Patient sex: M
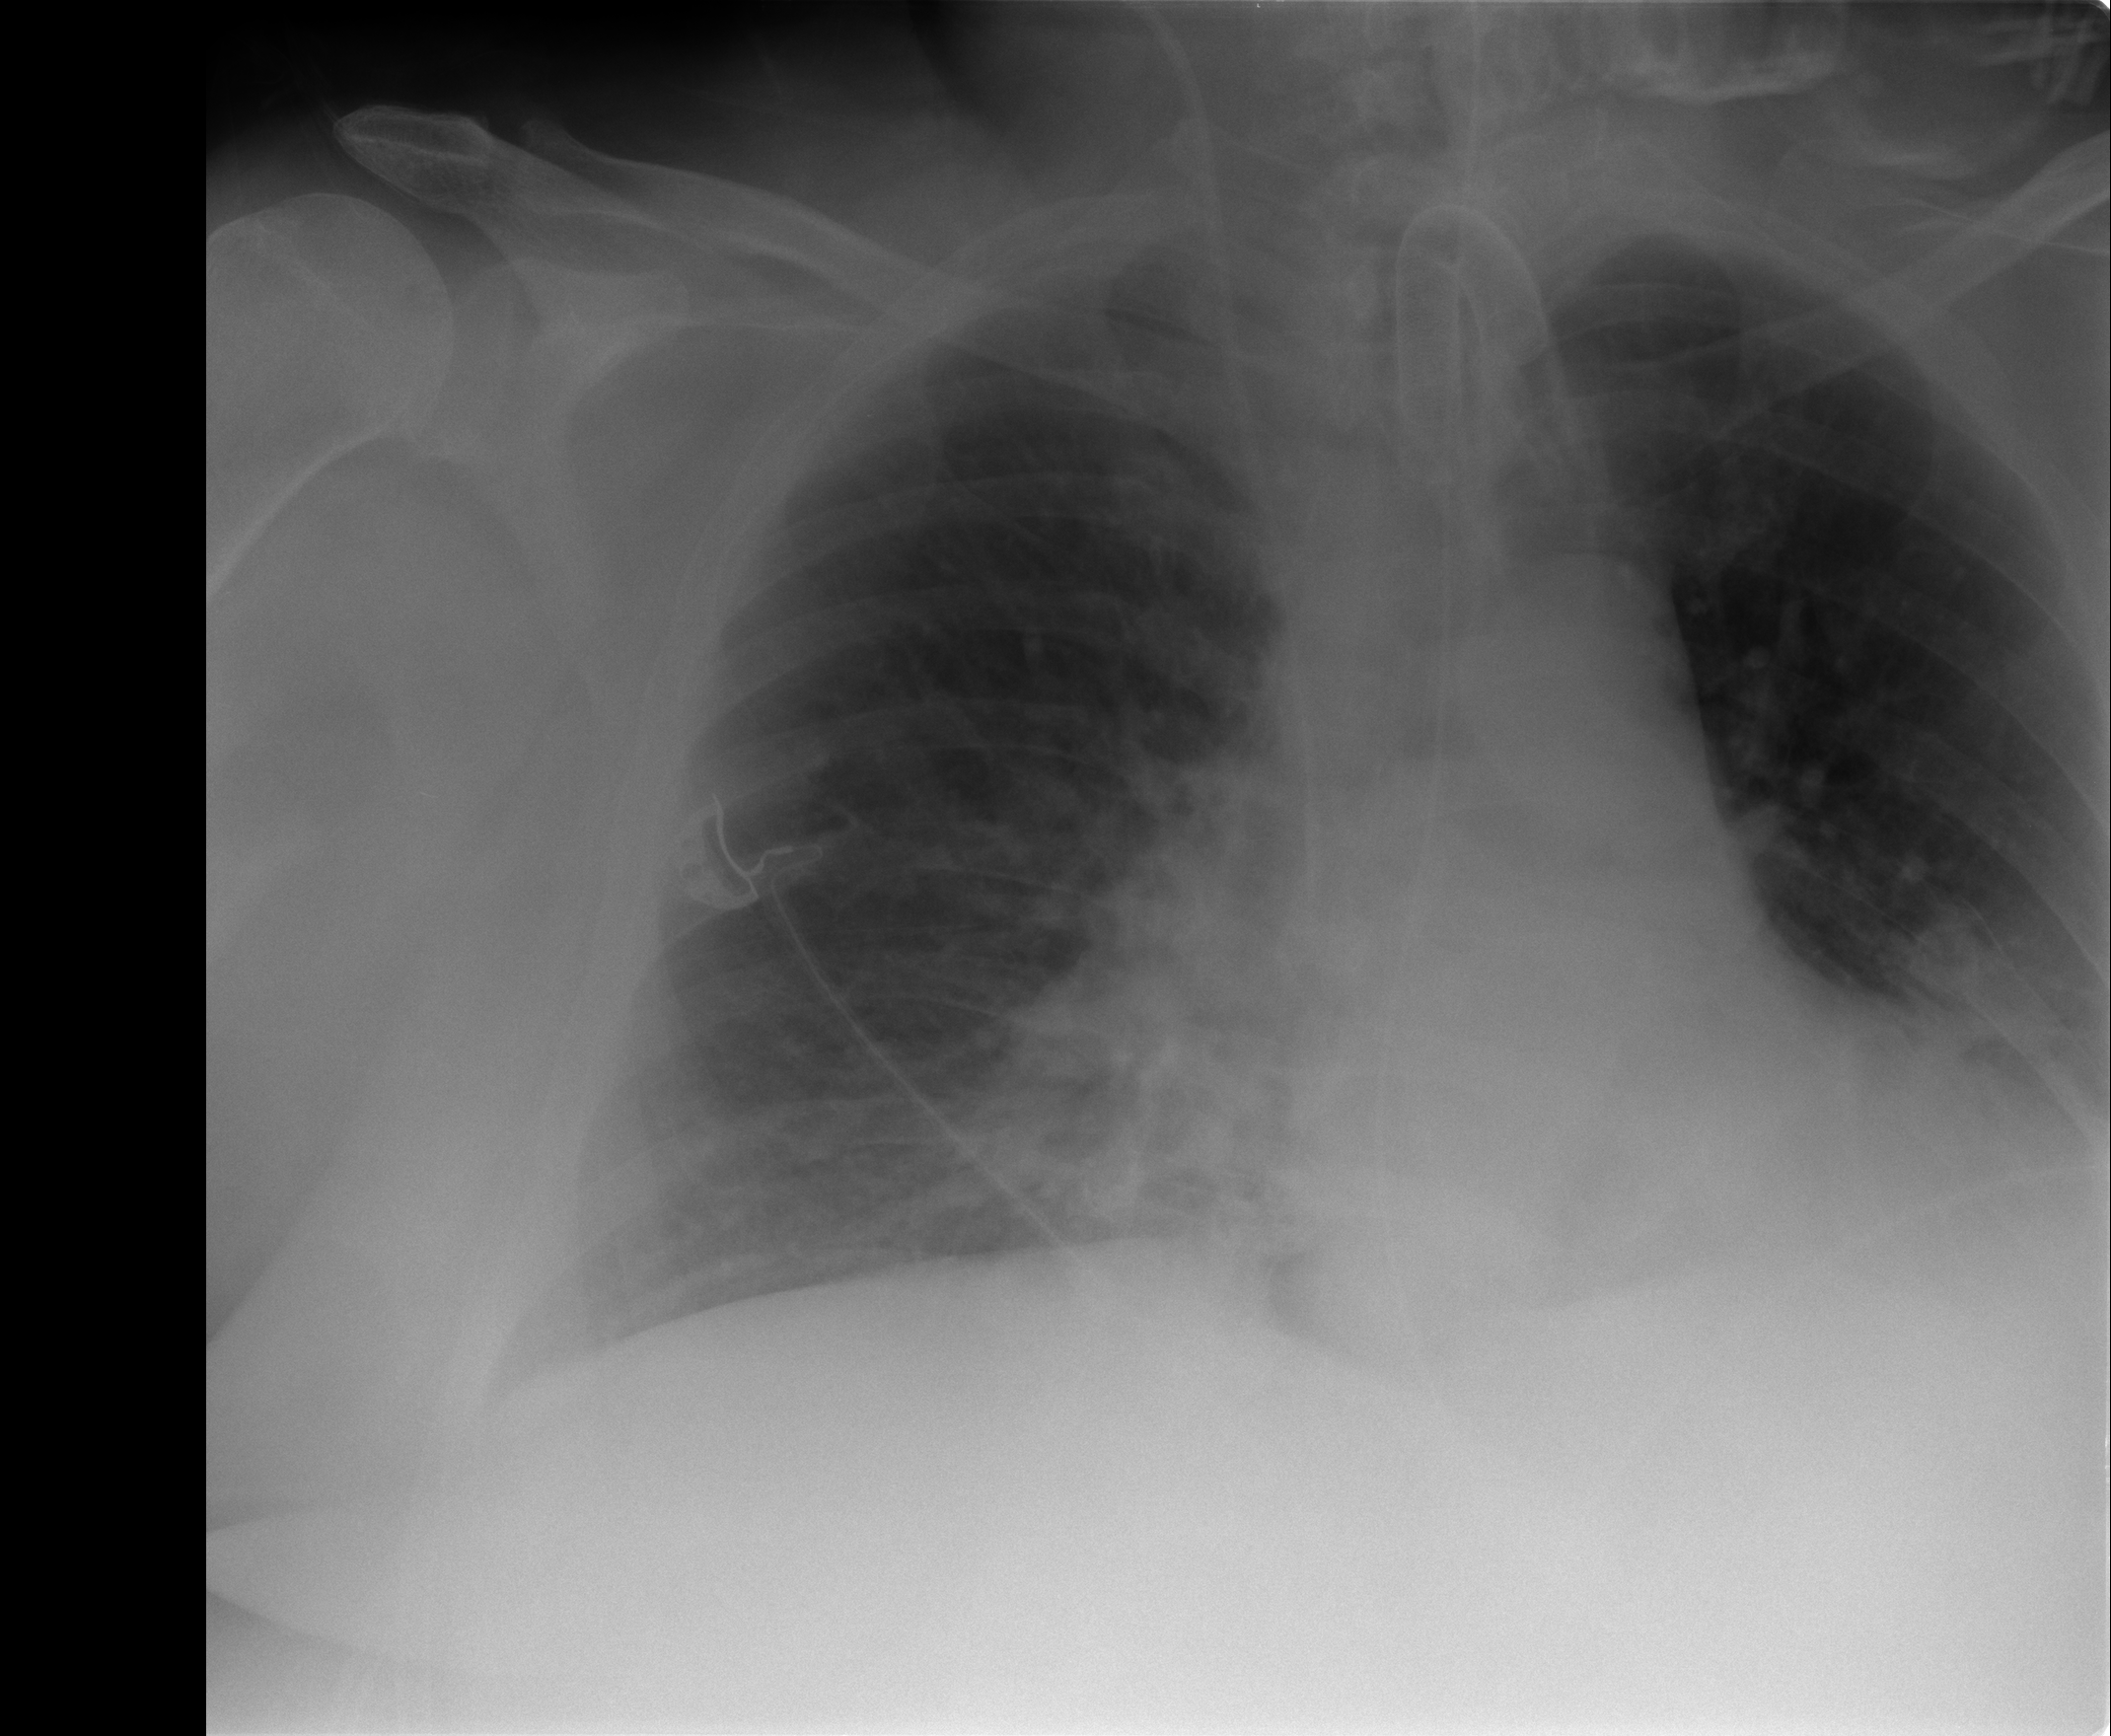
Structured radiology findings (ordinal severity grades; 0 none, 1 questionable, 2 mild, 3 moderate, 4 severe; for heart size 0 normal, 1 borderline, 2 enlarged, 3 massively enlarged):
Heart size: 2
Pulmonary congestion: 3
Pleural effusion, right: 0
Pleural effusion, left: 1
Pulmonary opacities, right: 1
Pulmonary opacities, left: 0
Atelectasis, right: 1
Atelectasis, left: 1